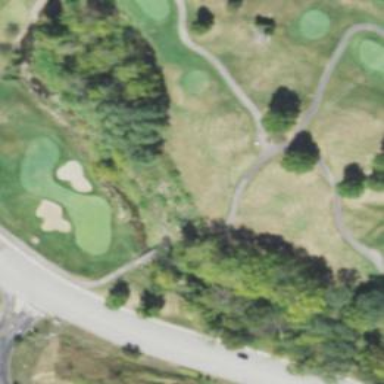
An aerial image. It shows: Path used for both walking and golf.